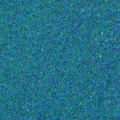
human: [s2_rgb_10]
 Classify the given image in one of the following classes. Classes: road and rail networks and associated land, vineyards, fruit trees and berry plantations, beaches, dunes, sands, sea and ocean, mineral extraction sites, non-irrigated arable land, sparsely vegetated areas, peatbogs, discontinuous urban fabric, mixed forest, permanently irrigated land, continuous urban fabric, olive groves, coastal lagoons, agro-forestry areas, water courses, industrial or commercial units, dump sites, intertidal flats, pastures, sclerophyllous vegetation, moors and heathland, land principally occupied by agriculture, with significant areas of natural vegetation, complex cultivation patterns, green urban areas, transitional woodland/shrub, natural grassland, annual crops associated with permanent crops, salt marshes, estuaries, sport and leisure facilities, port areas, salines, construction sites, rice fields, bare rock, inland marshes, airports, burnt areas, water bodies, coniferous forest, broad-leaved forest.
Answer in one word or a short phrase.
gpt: sea and ocean